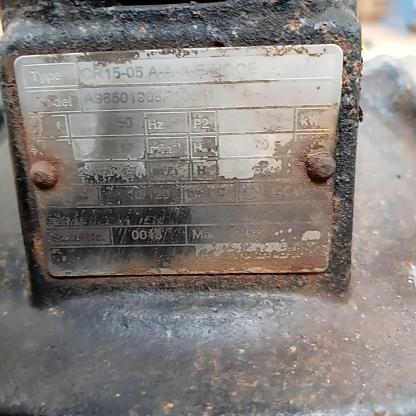
Klasa: tabliczka-znamionowa